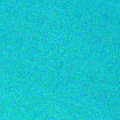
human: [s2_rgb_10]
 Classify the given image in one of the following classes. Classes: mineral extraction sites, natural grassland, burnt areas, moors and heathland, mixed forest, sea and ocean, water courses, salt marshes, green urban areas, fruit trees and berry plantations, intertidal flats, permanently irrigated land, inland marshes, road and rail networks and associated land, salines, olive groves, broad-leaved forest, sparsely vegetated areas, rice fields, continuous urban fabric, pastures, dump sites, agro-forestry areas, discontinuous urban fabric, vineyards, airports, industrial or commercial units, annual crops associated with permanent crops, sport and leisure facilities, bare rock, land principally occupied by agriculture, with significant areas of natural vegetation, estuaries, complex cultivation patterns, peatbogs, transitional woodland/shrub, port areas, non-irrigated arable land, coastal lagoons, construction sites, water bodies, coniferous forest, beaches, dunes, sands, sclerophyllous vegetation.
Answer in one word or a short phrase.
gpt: sea and ocean